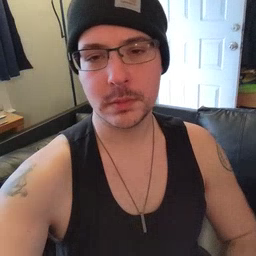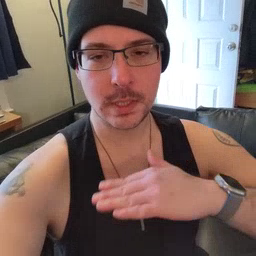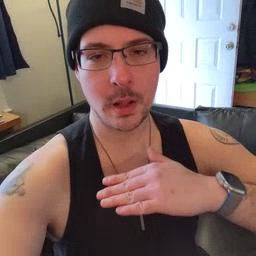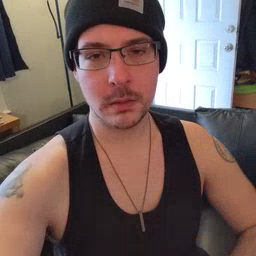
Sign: table